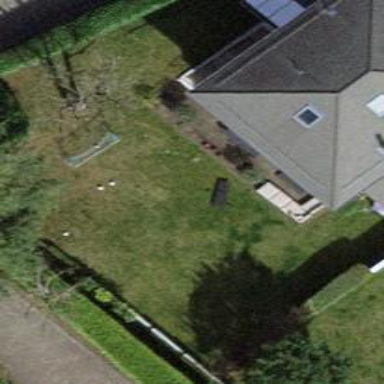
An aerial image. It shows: Garden surrounded by fence.